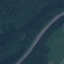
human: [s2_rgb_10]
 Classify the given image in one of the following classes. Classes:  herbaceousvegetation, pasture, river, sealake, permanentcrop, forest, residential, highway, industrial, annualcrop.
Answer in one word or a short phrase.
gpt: Highway